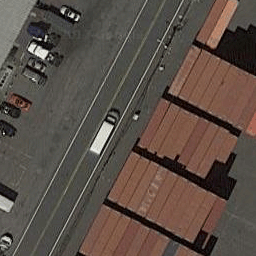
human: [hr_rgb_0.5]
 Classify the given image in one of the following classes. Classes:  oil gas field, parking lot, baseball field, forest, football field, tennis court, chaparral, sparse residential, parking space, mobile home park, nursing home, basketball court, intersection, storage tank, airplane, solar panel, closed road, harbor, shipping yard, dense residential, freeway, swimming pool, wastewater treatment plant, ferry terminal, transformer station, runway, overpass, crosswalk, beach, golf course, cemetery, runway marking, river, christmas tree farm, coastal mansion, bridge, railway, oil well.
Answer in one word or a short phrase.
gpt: shipping yard